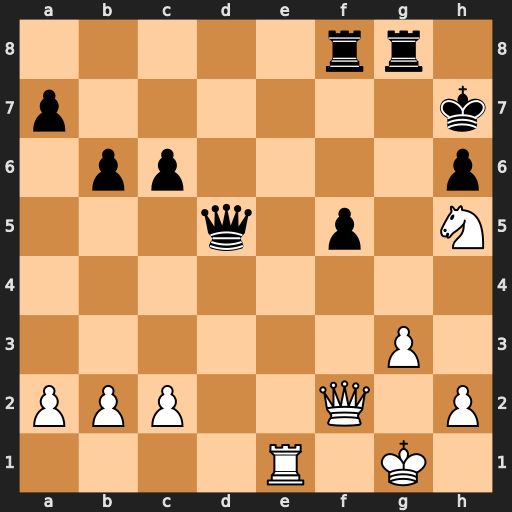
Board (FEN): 5rr1/p6k/1pp4p/3q1p1N/8/6P1/PPP2Q1P/4R1K1
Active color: w
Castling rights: -
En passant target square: -
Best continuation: Re7+ Kh8 Qe3 Qc5 Qxc5 bxc5 Re6 Rg5 Rxh6+